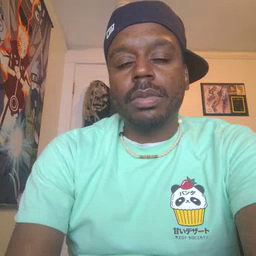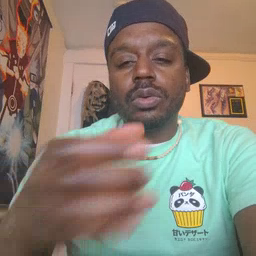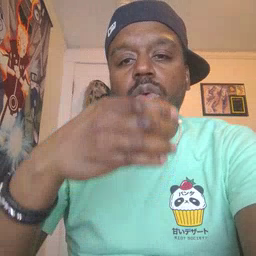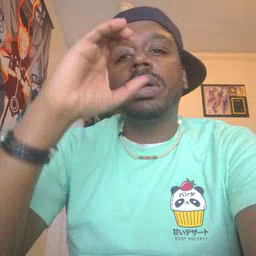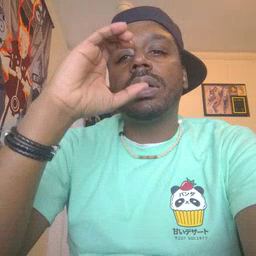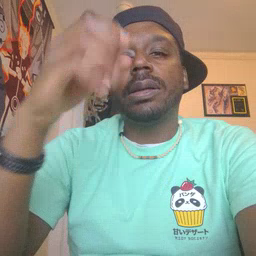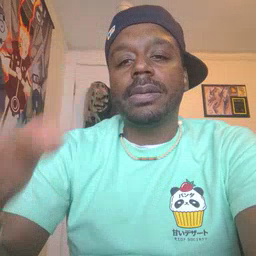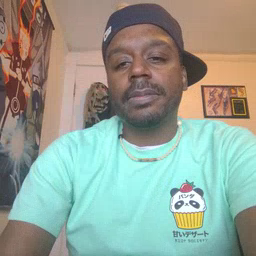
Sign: drink